Field crop: maize
Growth stage: 2
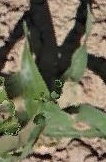
Species: maize